The trace is the raw vibration amplitude of a rotating bearing as a function of time. Determine the bearing's health state. Answer with exactly one of: normal, inner_race, outer_race, ball.
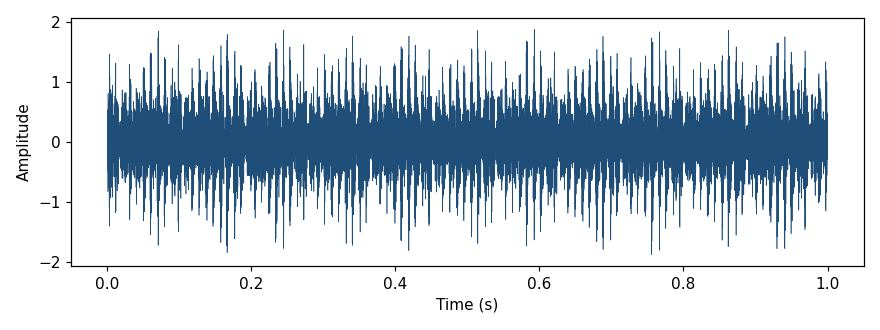
Answer: outer_race